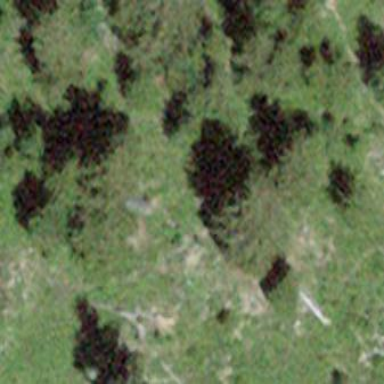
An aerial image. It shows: Forest area.